Question: I already worked on the following ticket
<URL>
I want to build the custom mode for ace editor (i.e every lines must contains semi colon except empty lines), so I created worker and mode based on above ticket, but now the issue is "missing semicolon" error shown for empty lines
consider the example:
1. In the ace editor, type in a query1, query2 in line 1 and line 2 respectively
2. Leave the third line blank
3. Now in fourth line, type a query without semicolon in the end, x mark appears in third line 4 And when the fifth line is also without a semicolon, then the x mark is displayed at fourth query
In the image "X" mark is shown for wrong line, How do I fix it?

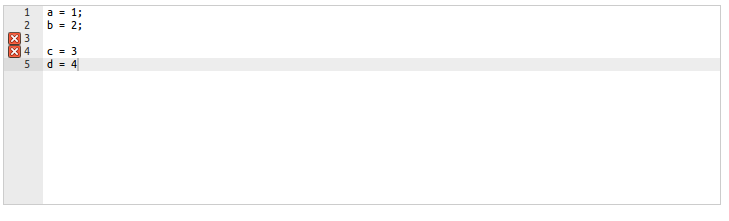
Answer: To not show error for empty strings you need to continue loop in the case if 'lastLineCharacter' is empty. So instead of
'''
if (lastLineCharacter === ';')
continue;
'''
use
'''
if (!lastLineCharacter || lastLineCharacter === ';')
continue;
'''
or use a regexp
'''
if (/[^;\s]\s*$/.test(lines[i]))
continue;
'''
Here's a complete working example
'''
define('ace/mode/javascript-custom', [], function(require, exports, module) {
var oop = require("ace/lib/oop");
var TextMode = require("ace/mode/text").Mode;
var Tokenizer = require("ace/tokenizer").Tokenizer;
var ExampleHighlightRules = require("ace/mode/example_highlight_rules").ExampleHighlightRules;
var UIWorkerClient = require("ace/worker/worker_client").UIWorkerClient
var Mode = function() {
this.HighlightRules = ExampleHighlightRules;
};
oop.inherits(Mode, TextMode);
(function() {
this.lineCommentStart = "--";
this.blockComment = {
start: "->",
end: "<-"
};
this.createWorker = function(session) {
// use UiWorkerClient for the demo
var worker = new UIWorkerClient(["ace"], "ace/mode/semicolonlineend_worker",
"SemicolonLineEndCheckWorker");
debugger
worker.attachToDocument(session.getDocument());
worker.on("annotate", function(results) {
session.setAnnotations(results.data);
});
worker.on("terminate", function() {
session.clearAnnotations();
});
return worker;
};
}).call(Mode.prototype);
exports.Mode = Mode;
});
define('ace/mode/example_highlight_rules', [], function(require, exports, module) {
var oop = require("ace/lib/oop");
var TextHighlightRules = require("ace/mode/text_highlight_rules").TextHighlightRules;
var ExampleHighlightRules = function() {
var keywordMapper = this.createKeywordMapper({
"variable.language": "this",
"keyword": "one|two",
"constant.language": "true|false|null"
}, "text", true);
this.$rules = {
"start": [{
token: "comment",
regex: "->",
next: [{
regex: "<-",
token: "comment",
next: "start"
}, {
defaultToken: "comment"
}]
}, {
regex: "\w+\b",
token: keywordMapper
}, {
token: "comment",
regex: "--.*"
}, {
token: "string",
regex: '"',
next: [{
regex: /\./,
token: "escape.character"
}, {
regex: '"',
token: "string",
next: "start"
}, {
defaultToken: "string"
}]
}, {
token: "numbers",
regex: /\d+(?:<URL>?|[.]\d+/
}]
};
this.normalizeRules()
};
oop.inherits(ExampleHighlightRules, TextHighlightRules);
exports.ExampleHighlightRules = ExampleHighlightRules;
});
define("ace/mode/semicolonlineend_worker", [], function(require, exports, module) {
"use strict";
var oop = require("../lib/oop");
var Mirror = require("../worker/mirror").Mirror;
var SemicolonLineEndCheckWorker = exports.SemicolonLineEndCheckWorker = function(sender) {
Mirror.call(this, sender);
this.setTimeout(100);
};
oop.inherits(SemicolonLineEndCheckWorker, Mirror);
(function() {
this.onUpdate = function() {
var lines = this.doc.getAllLines();
var errors = [];
for (var i = 0; i < lines.length; i++) {
var lastLineCharacter = lines[i].trim().slice(-1);
if (!lastLineCharacter || lastLineCharacter === ';')
continue;
errors.push({
row: i,
column: lines[i].length - 1,
text: "Missing semicolon at the end of the line",
type: "warning",
raw: "Missing semicolon"
});
}
this.sender.emit("annotate", errors);
};
}).call(SemicolonLineEndCheckWorker.prototype);
});
var langTools = ace.require("ace/ext/language_tools");
var editor = ace.edit("editor");
editor.session.setMode("ace/mode/javascript-custom");
editor.setOptions({
enableBasicAutocompletion: true,
enableLiveAutocompletion: true,
theme: "ace/theme/xcode"
});
'''
'''
<script src="https://ajaxorg.github.io/ace-builds/src/ace.js"></script>
<!-- included only for demo -->
<script src="https://ajaxorg.github.io/ace-builds/src/worker-json.js"></script>
<script src="https://ajaxorg.github.io/ace-builds/src/ext-language_tools.js"></script>
<div id="editor" style="height: 200px; width: 400px">c d e; g
</div>
<div id="commandline" style="position: absolute; bottom: 10px; height: 20px; width: 800px;"></div>
'''